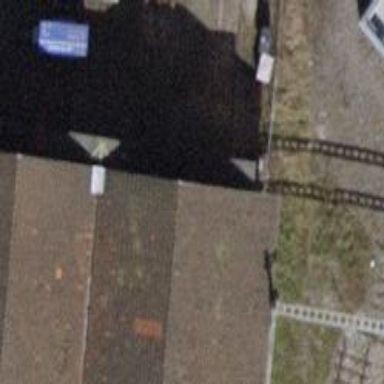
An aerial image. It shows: Railway yard with one track.